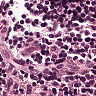
Metastatic tissue present: no